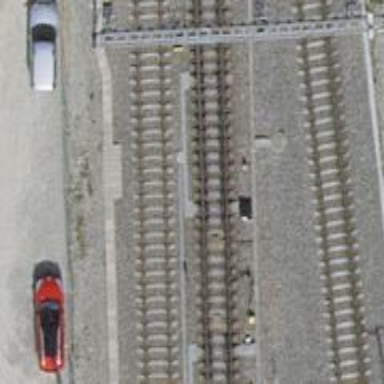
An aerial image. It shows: Single railway track with electrified contact line.